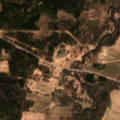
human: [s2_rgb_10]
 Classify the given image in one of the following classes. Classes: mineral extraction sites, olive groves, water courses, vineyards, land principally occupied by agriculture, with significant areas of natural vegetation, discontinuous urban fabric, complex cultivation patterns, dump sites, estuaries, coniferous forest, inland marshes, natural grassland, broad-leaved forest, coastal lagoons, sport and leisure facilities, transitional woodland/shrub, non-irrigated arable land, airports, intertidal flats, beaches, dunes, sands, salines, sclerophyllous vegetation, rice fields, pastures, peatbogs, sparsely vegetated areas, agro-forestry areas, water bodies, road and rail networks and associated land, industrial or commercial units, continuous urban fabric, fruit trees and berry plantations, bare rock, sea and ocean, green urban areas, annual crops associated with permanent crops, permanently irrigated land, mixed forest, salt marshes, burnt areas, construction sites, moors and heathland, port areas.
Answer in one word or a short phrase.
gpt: non-irrigated arable land, pastures, land principally occupied by agriculture, with significant areas of natural vegetation, broad-leaved forest, coniferous forest